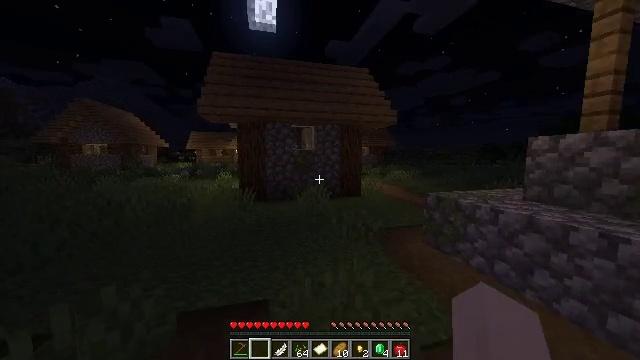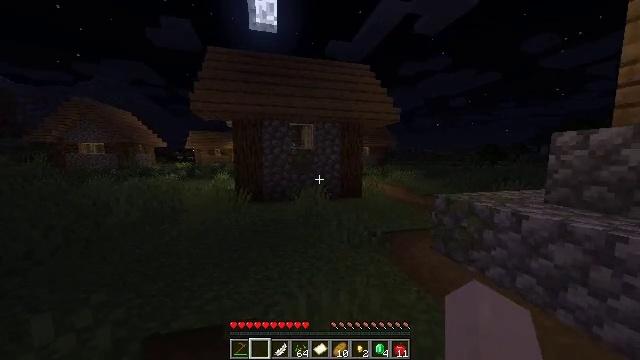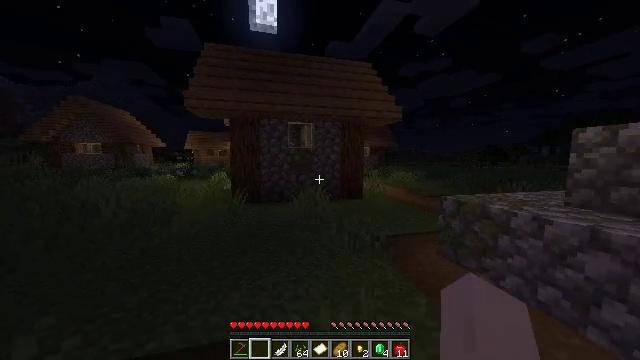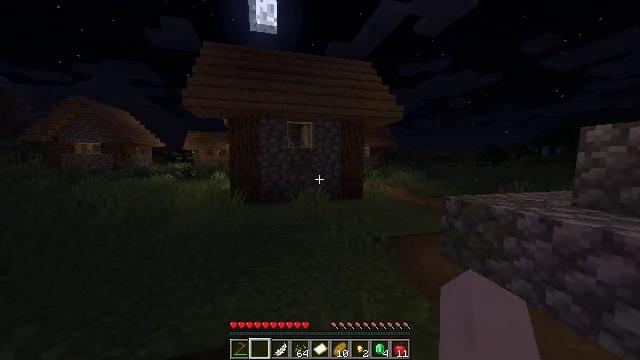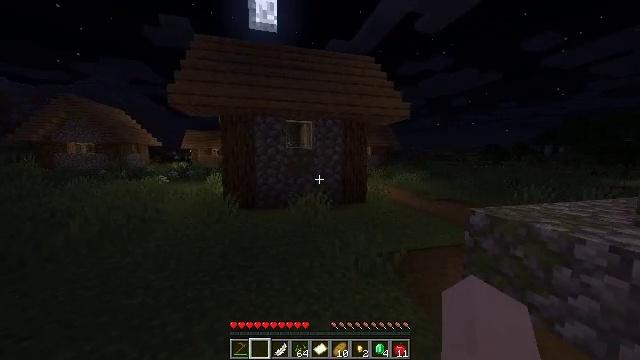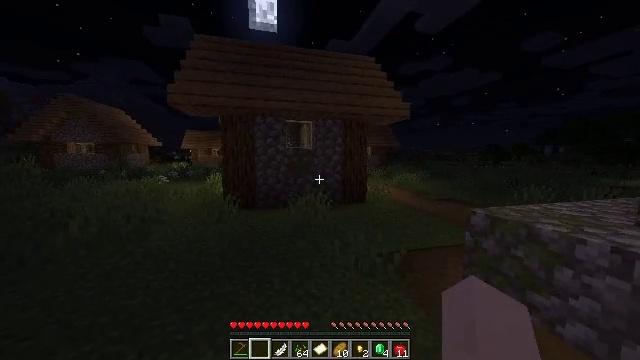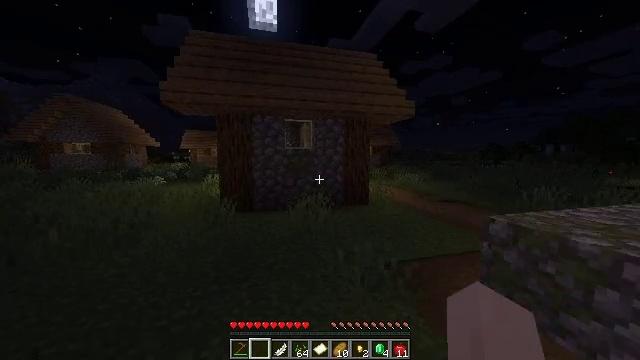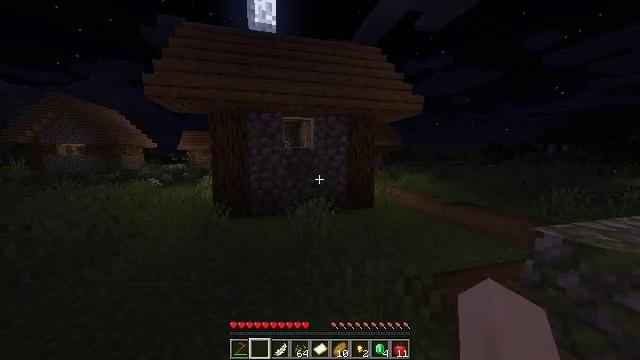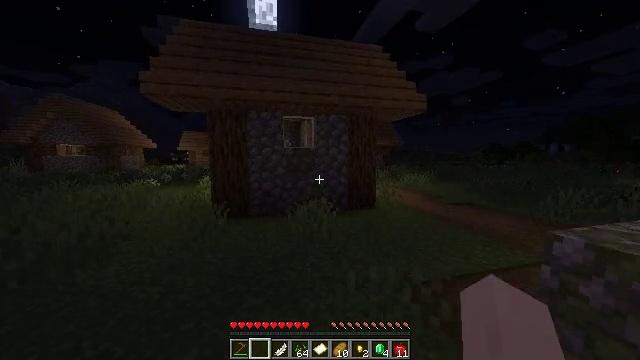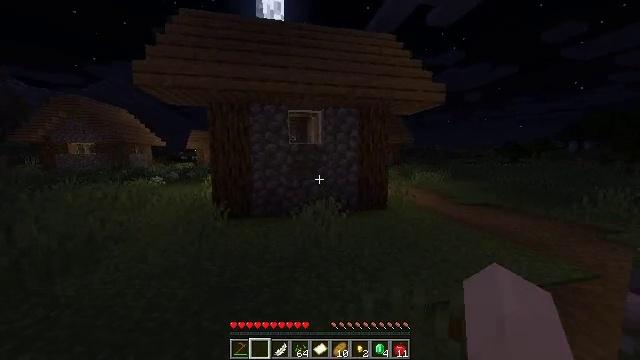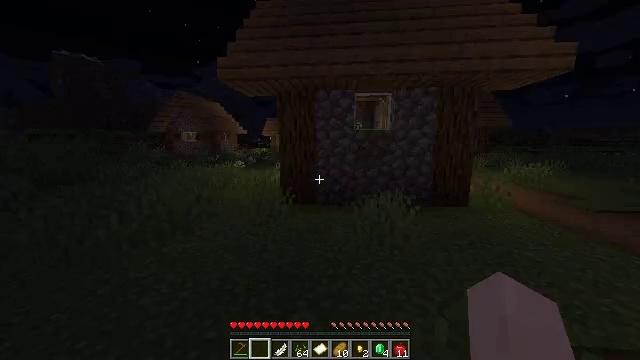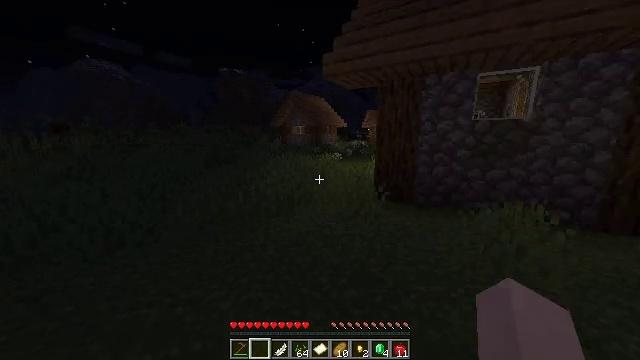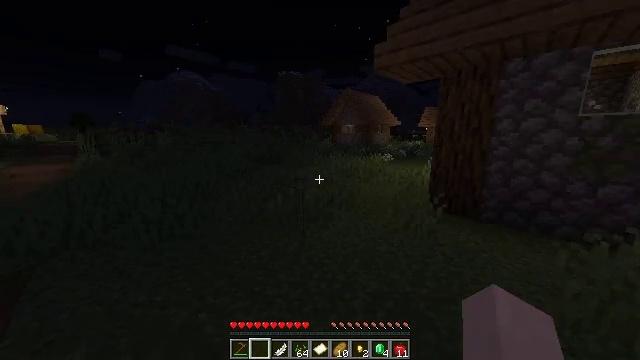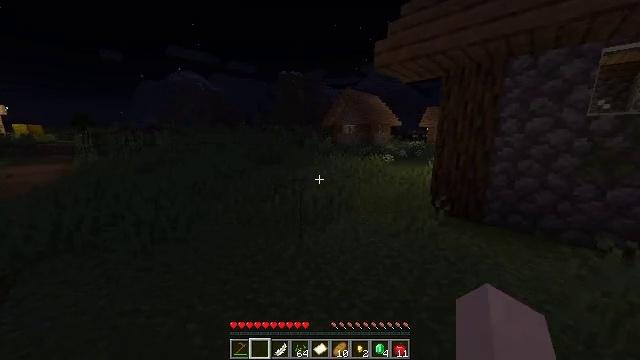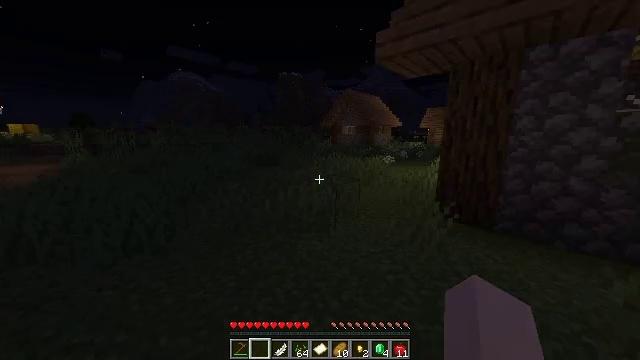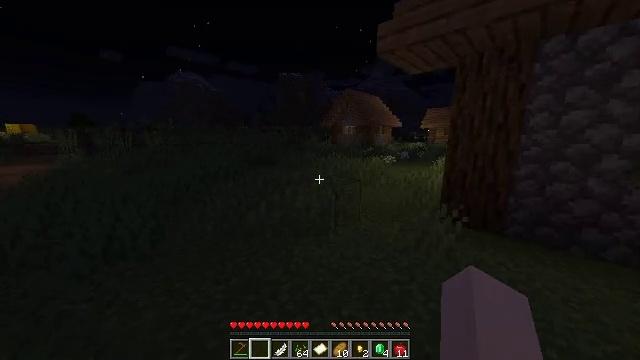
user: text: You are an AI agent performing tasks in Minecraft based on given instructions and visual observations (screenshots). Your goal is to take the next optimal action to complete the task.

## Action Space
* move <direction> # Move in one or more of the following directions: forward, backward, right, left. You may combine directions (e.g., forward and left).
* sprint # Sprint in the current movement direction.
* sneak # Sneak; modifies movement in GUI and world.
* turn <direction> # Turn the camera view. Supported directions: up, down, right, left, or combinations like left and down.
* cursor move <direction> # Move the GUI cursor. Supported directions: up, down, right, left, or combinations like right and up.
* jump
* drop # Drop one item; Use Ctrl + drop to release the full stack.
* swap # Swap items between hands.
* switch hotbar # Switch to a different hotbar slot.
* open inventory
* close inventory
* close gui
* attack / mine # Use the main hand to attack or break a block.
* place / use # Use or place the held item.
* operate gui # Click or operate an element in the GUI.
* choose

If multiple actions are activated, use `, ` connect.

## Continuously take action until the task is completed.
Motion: motion action
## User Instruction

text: Destroy the oak door to retrieve it.
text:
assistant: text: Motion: move forward
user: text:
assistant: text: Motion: move forward
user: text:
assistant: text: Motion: move forward
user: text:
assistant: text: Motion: move forward
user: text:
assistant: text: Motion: move forward
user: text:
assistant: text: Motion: move forward
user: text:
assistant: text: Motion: move forward
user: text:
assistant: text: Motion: move forward
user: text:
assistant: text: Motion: move forward, turn left
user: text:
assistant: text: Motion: move forward, turn left and down
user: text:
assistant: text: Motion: move forward, turn left and down
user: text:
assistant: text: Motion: move forward, turn left
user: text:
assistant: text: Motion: move forward
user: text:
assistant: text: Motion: move forward
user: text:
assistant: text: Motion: move forward
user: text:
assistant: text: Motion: move forward
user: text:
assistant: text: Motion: move forward
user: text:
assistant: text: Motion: move forward
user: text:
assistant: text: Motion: move forward
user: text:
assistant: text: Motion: move forward
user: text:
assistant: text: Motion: move forward, turn right
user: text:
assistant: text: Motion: move forward, turn right
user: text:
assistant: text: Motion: move forward, turn right
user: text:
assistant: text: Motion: move forward, turn right and down
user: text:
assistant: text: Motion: move forward
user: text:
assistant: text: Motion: move forward
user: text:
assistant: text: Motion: move forward
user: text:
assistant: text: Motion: move forward
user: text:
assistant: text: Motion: move forward
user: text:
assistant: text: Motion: move forward